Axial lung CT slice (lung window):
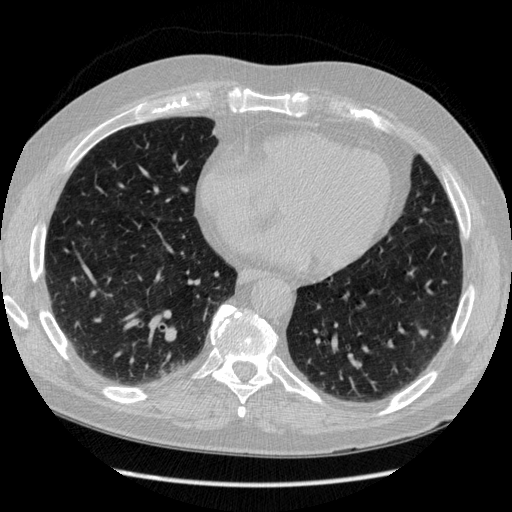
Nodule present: no